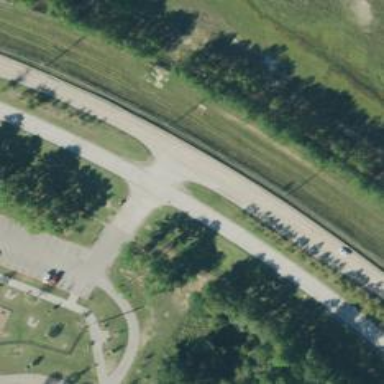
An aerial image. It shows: Secondary link road.